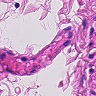
Metastatic tissue present: no